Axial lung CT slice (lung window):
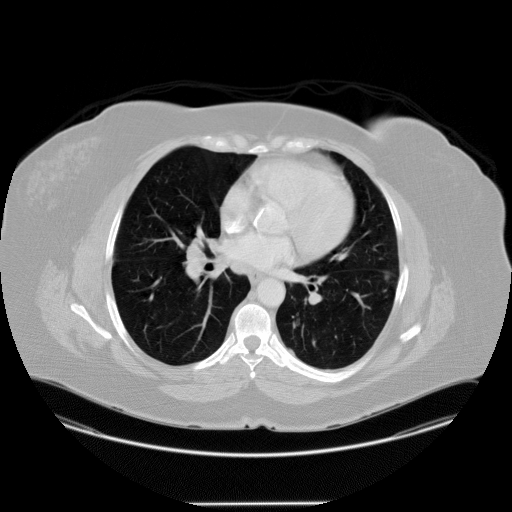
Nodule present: yes
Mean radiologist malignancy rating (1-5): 2.5